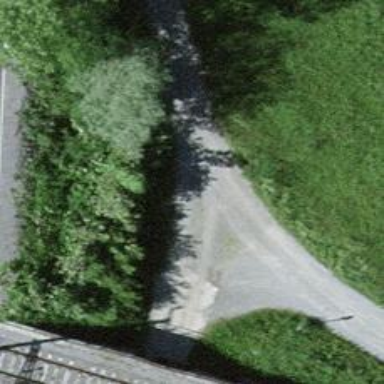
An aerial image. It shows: Track with fine gravel surface. The track type is grade1.